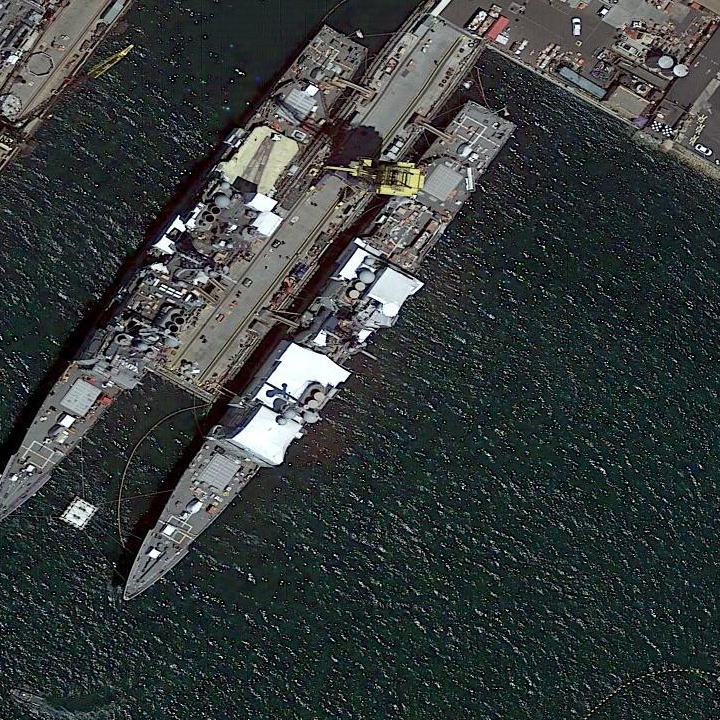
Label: cruiser